Current action and preconditions to check: trajectory_clear

Your task: For each precondition in the list above, predict whether it will hold at this action.

Consider the current scene as observed from the mobile robot's camera, and analyze the predicted future states of all dynamic agents (e.g., people, animals, vehicles, or any moving entities) within the NEXT SECOND.

IMPORTANT: Only answer "very likely" if you are absolutely certain—based on strong, clear evidence—that a dynamic agent will violate the precondition in the predicted future state. Do NOT answer "very likely" for unlikely, ambiguous, or low-probability risks.

Ask yourself for each precondition: Is there a high probability, with clear and convincing evidence, that the predicted future states of any dynamic agent will interfere with the predicted future state of the currently executing action within the NEXT SECOND, causing that precondition to fail?

Assess the risk level based on these predictions. Use "likely" or "very likely" if motions create a clear risk of interference.

Use "neutral" or "improbable" if agents are nearby but their predicted paths are clearly diverging or non-conflicting.

Failure Risk Categories: "very improbable", "improbable", "neutral", "likely", "very likely"

Answer Format: Output ONLY the probability_of_failure value from these categories: "very improbable", "improbable", "neutral", "likely", "very likely"

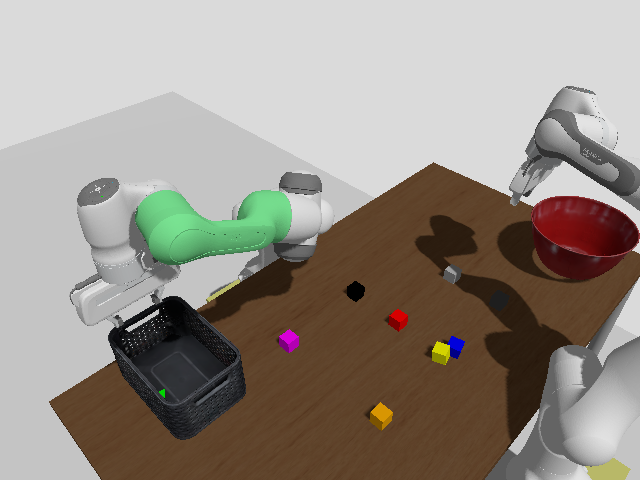

Answer: very improbable